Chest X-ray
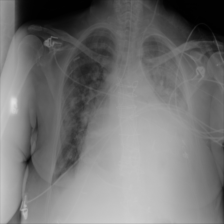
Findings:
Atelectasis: negative
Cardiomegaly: negative
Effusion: negative
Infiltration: positive
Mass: negative
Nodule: negative
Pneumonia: negative
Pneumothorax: negative
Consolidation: negative
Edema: negative
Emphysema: negative
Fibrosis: negative
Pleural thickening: negative
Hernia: negative